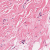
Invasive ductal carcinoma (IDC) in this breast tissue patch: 0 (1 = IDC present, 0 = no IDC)